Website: home-depot
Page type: billing-address
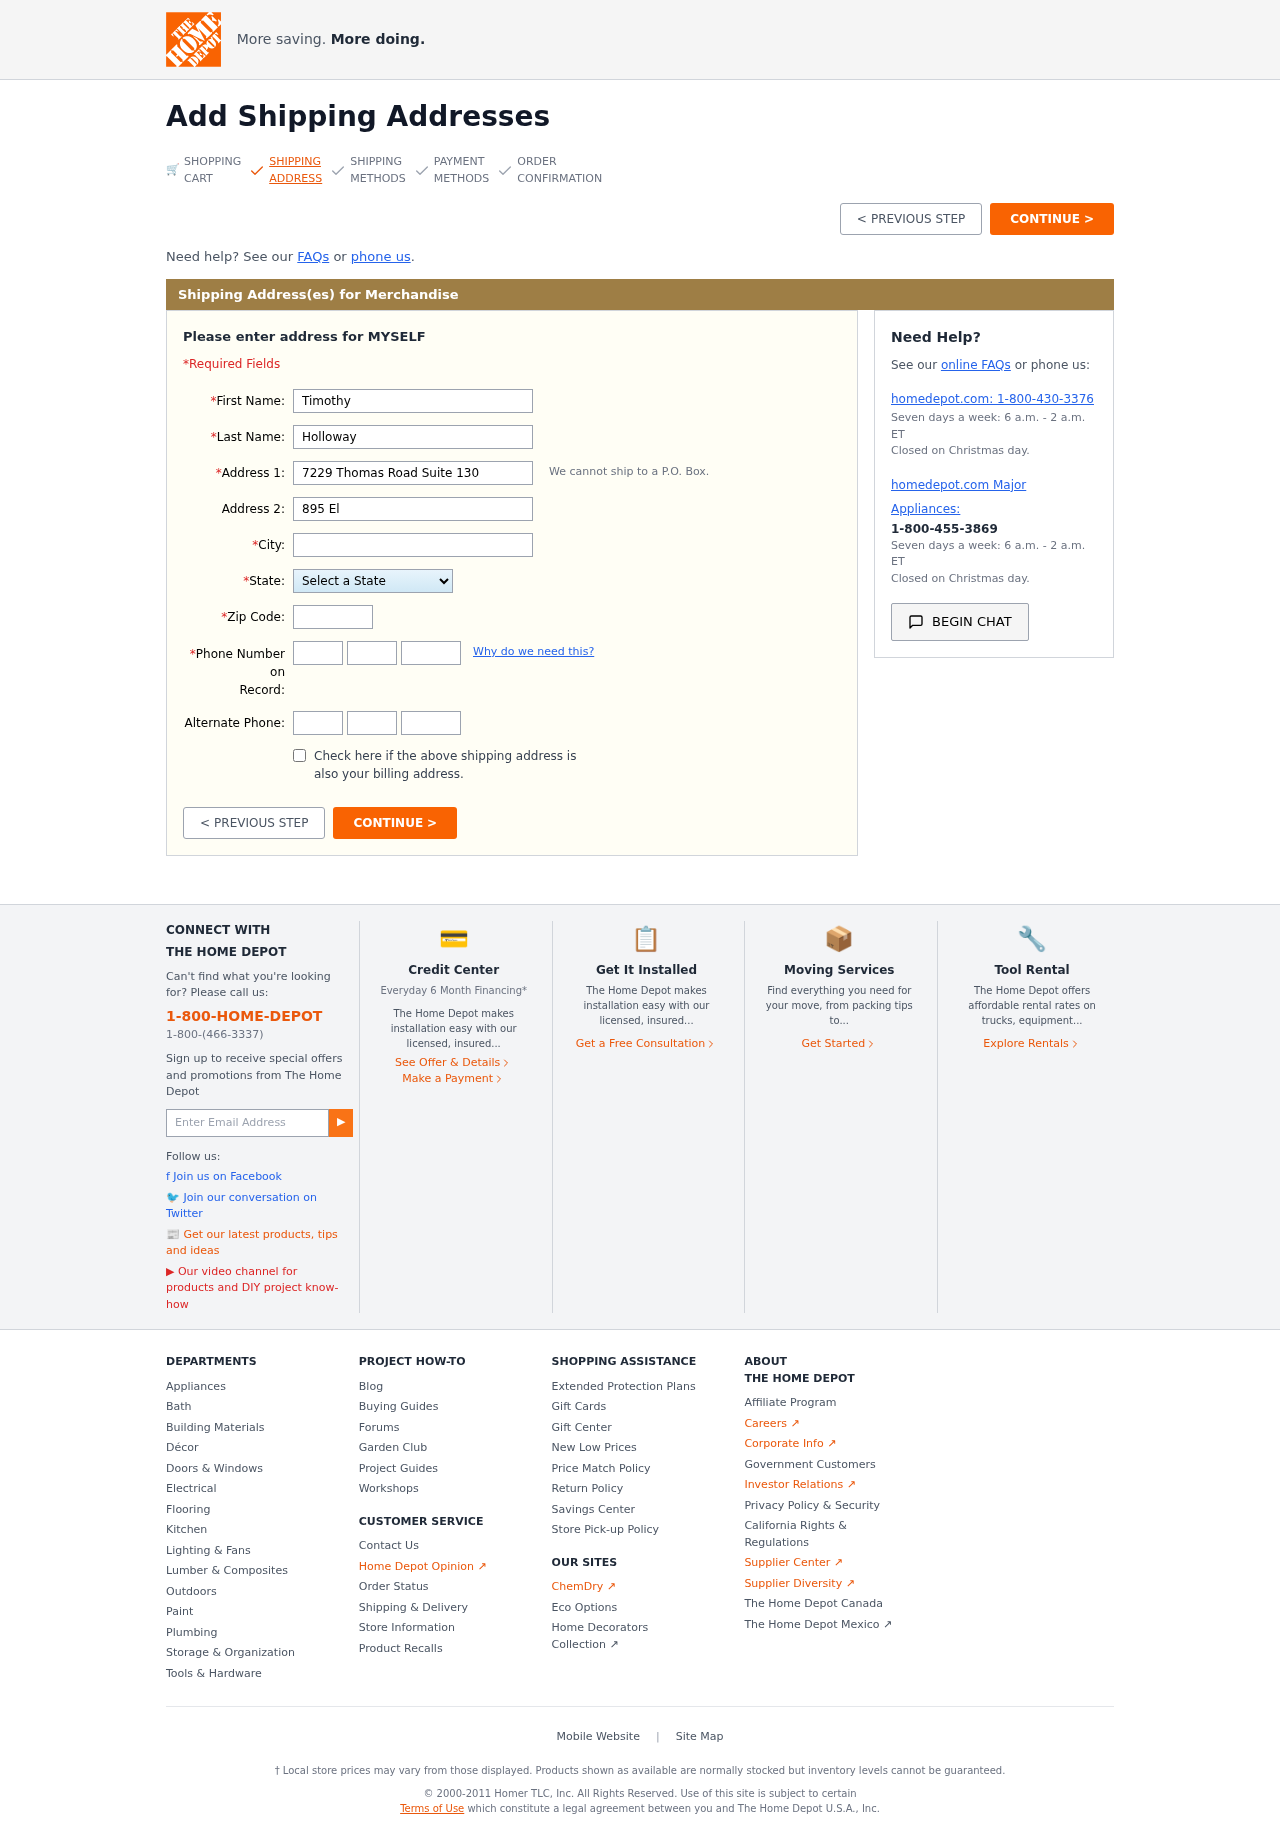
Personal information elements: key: PII_STATE
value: VI
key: PII_FIRSTNAME
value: Timothy
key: PII_LASTNAME
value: Holloway
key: PII_STREET
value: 7229 Thomas Road Suite 130
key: PII_STREET2
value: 895 Elijah Hill Suite 786
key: PII_CITY
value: Alexton
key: PII_POSTCODE
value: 22297
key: PII_PHONE_AREA
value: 684
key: PII_PHONE_PREFIX
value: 297
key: PII_PHONE_LINE
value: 0472